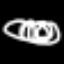
Label: squiggle